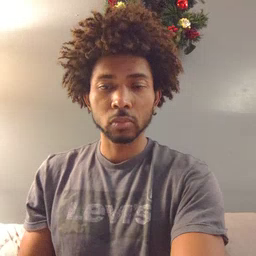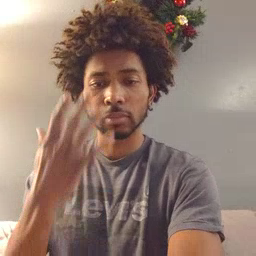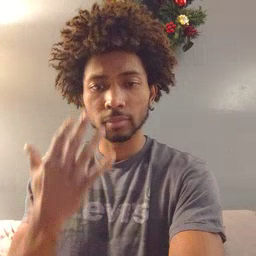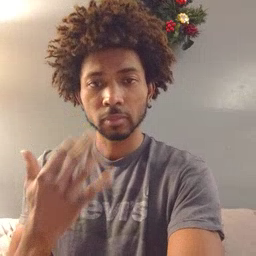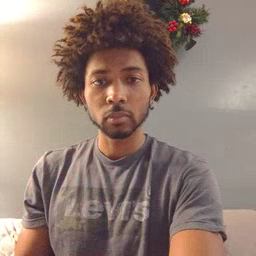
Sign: sad